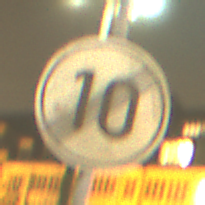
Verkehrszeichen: EndeGeschwindigkeit10
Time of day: Night
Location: Outdoor (Urban)
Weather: Overcast
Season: NotSpecified
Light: Artificial